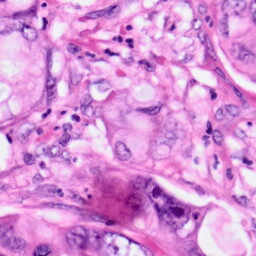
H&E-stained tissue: Pancreatic